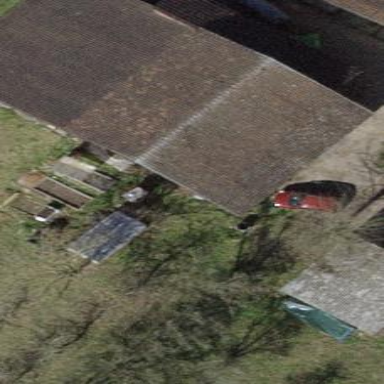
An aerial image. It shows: Farm building.